Question: I'm trying to display an SVG file as the src of an '' tag (which according to <URL>. The file is displayed in Chrome and Firefox but Internet Explorer just displays a black box with an x, as shown below:

On opening the file directly in IE, the image is displayed perfectly, so it shouldn't be anything wrong with the actual SVG file. There are no errors or warnings in the IE console, and I'm using the most recent version of the browser.
HTML:
'''
<div id="plot">
<img id="svg" src="plot1.svg" height="100%" width="100%"/>
</div>
'''
Stylesheet:
'''
#plot {
float: right;
width: 650px;
height: 550px;
background: #ffffff;
}
#plot svg {
margin-left: auto;
margin-right: auto;
overflow: visible;
}
'''
What are some possible reasons for the appearance of the x?
Edit: The SVG is a large auto generated file, an example of which can be seen <URL>. The code that's being used to generate it is old, could it be something to do with the DOCTYPE at the top? I tried changing it but couldn't get anything to display still.
Edit 2: I have got it working... sort of. When I press F12 and go to the "emulation" tab, for some reason it shows that IE is displaying the page in Document Mode 7, ie. using compatibility mode for IE7, which doesn't support SVG. I can manually click any of the higher versions and it displays fine. My next question is: why? why is it running displaying the page in mode 7, and how do I stop this behaviour?
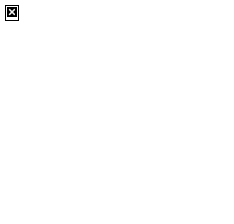
Answer: I've found the problem. I was viewing the page over intranet, and I'm not sure why, but IE's default setting is to "display intranet sites in Compatibilty View". Just had to untick that box in compatibility view settings. SVG doesn't work at all in IE7, so that's why I was getting no image.